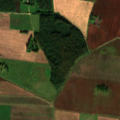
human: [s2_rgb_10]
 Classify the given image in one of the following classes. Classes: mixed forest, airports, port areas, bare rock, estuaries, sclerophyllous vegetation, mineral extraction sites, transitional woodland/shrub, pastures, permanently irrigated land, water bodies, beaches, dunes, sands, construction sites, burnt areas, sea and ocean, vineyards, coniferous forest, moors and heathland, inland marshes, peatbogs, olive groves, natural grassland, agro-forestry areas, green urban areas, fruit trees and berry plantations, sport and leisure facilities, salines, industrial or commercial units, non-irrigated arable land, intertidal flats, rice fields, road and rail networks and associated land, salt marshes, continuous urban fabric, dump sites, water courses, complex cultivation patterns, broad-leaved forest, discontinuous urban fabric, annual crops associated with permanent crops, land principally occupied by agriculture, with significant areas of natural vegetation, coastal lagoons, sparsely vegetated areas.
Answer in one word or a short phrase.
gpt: non-irrigated arable land, pastures, broad-leaved forest